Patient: sex M, age 28
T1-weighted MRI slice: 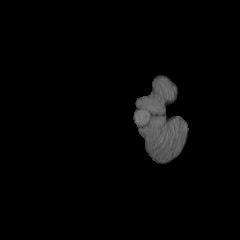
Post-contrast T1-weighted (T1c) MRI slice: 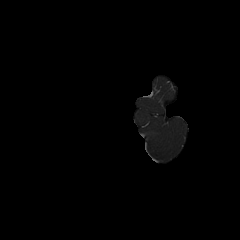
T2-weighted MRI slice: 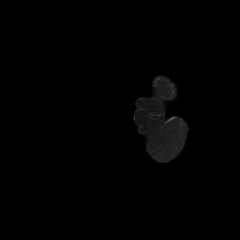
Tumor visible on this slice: no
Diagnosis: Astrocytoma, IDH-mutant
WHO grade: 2